Interaction volume radius: 10 \u00c5
Interaction volume height: 10 \u00c5
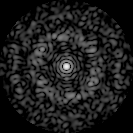
Disorder parameter: 0.7915